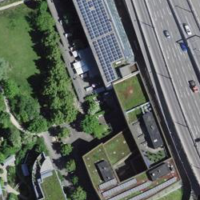
EUNIS habitat code: 57
Species observed at this site:
Chroicocephalus ridibundus
Larus michahellis
Cyanistes caeruleus
Turdus philomelos
Parus major
Passer domesticus
Anthus pratensis
Ichthyaetus melanocephalus
Turdus merula